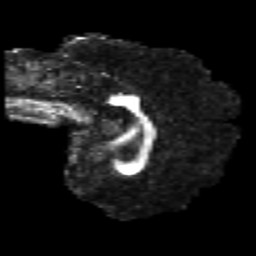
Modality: FA
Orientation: sagittal
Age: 22
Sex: male
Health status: healthy
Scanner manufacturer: philips
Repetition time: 7.383 s
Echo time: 0.08599 s